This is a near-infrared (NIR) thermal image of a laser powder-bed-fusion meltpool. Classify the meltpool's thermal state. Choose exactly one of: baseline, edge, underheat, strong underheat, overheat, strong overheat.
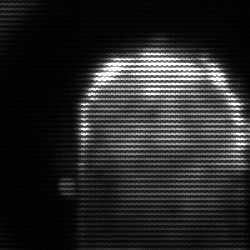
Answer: baseline